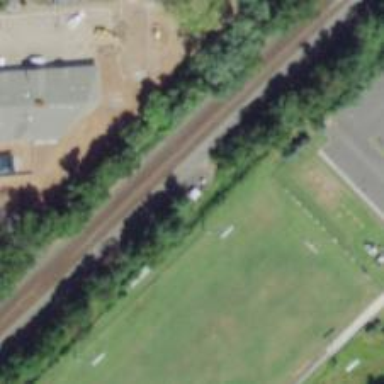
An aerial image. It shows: Outdoor signal box located at the railway.